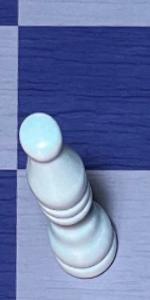
Label: Bishop_White